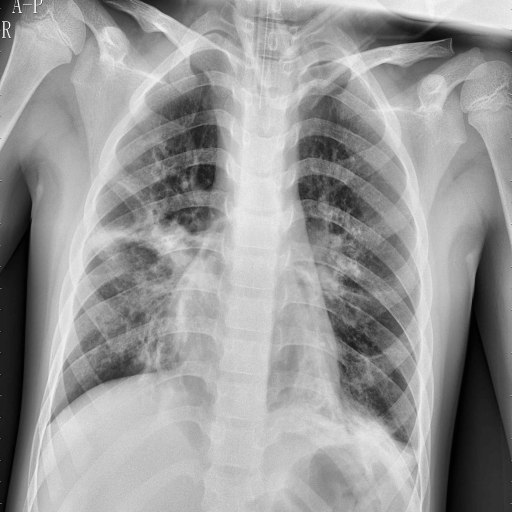
Finding: PNEUMONIA